Interaction volume radius: 5 \u00c5
Interaction volume height: 35 \u00c5
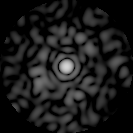
Disorder parameter: 0.8335